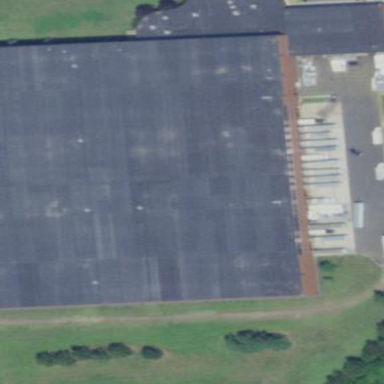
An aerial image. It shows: Warehouse building.